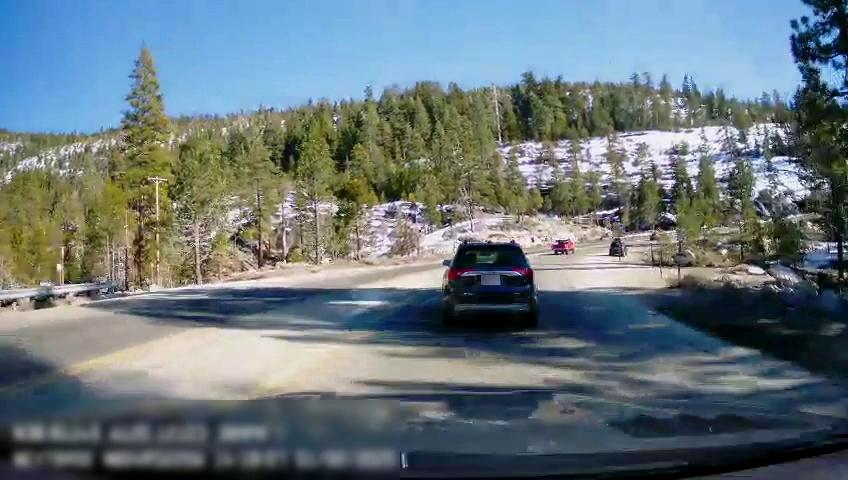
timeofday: Day
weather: Sunny
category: Drivable Space
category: Vehicles | SUV
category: Vehicles | Truck
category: Vehicles | SUV
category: Lanes | Current Lane
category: Lanes | Alternate Lane
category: Lanes | Opposite Lane
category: Lanes | Opposite Lane